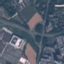
Label: Highway